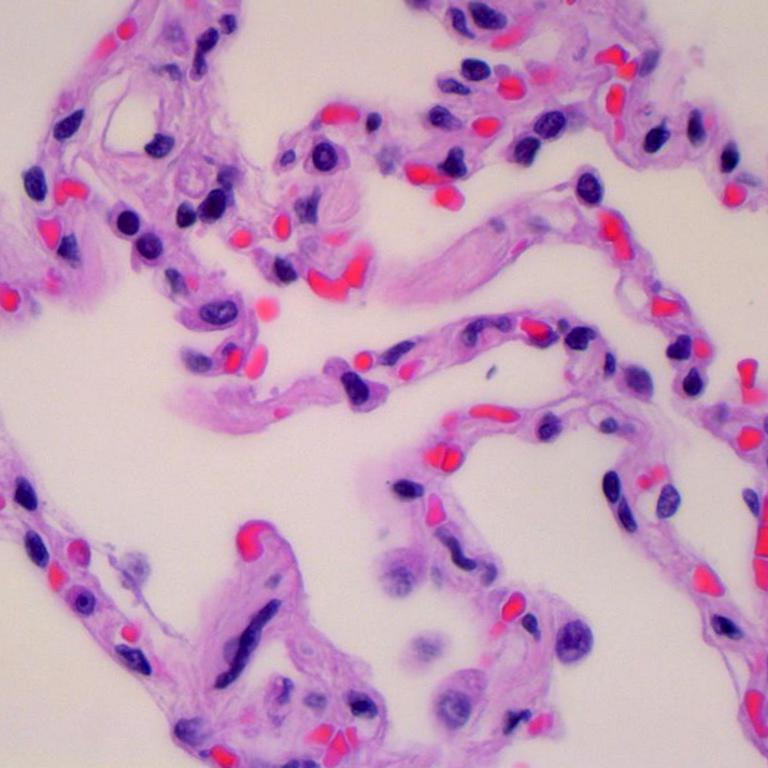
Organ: lung
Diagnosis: benign